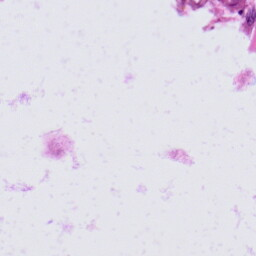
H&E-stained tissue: Skin